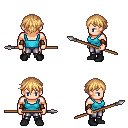
a pixel art fantasy rpg character, male body template, human, light skin, teal pirate shirt, metal pants, light blonde short bangs hairstyle, cloth bracers, black shoes, spear, four views (front, back, left, right), 2x2 character sprite sheet, small pixel art, hard edges, no anti-aliasing